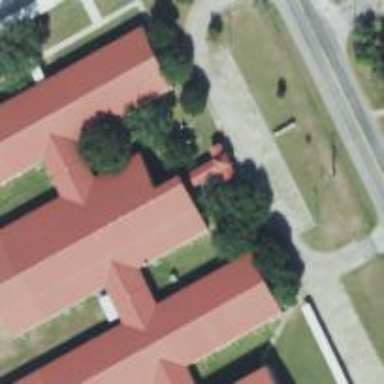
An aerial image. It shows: School building.